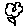
Label: flower